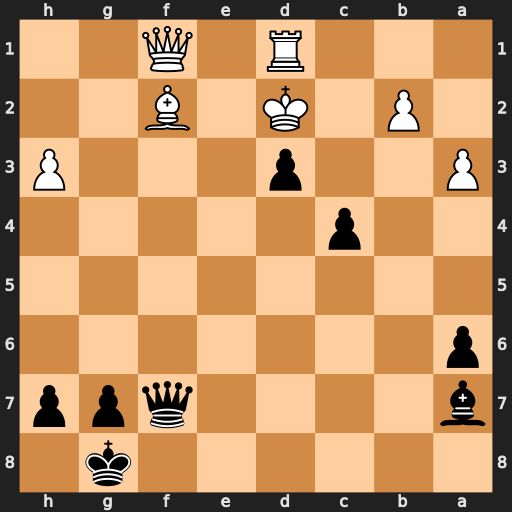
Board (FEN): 6k1/b4qpp/p7/8/2p5/P2p3P/1P1K1B2/3R1Q2
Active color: b
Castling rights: -
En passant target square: -
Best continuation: Qf4+ Kc3 Bxf2